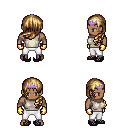
a pixel art fantasy rpg character, male body template, human, dark skin, white sleeveless shirt, white pants, blonde left-swept hairstyle, purple tiara, gold gloves, ghillies, four views (front, back, left, right), 2x2 character sprite sheet, small pixel art, hard edges, no anti-aliasing